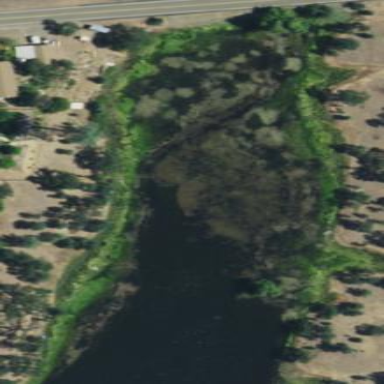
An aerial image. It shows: Serene pond surrounded by nature.